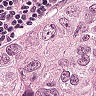
Metastatic tissue present: yes